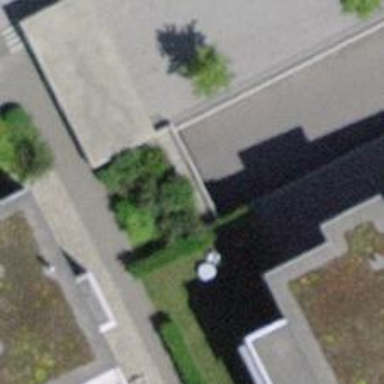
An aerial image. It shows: Parking entrance.